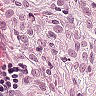
Metastatic tissue present: yes